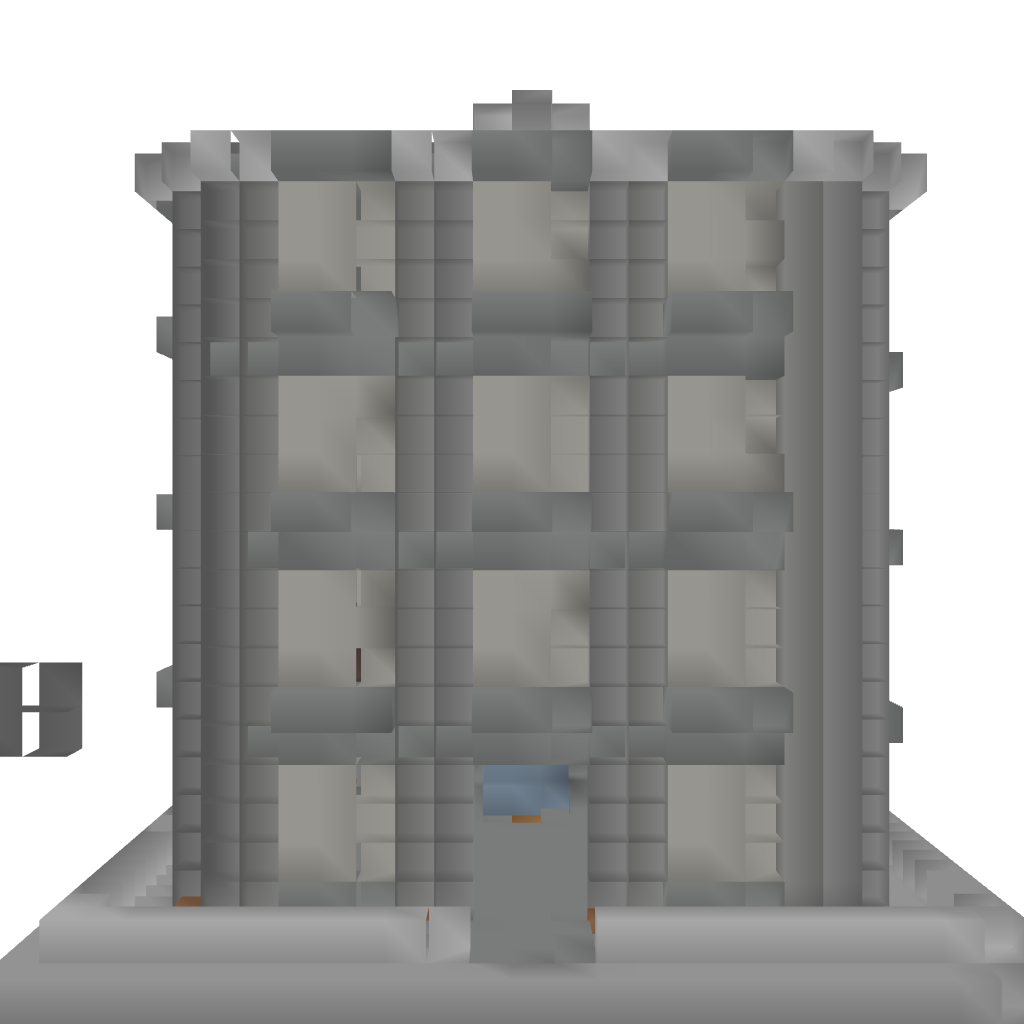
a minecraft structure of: Shop [Schematic]